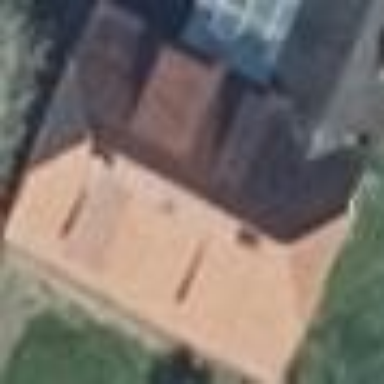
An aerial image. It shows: House with half-hipped roof. The roof orientation is along the house.